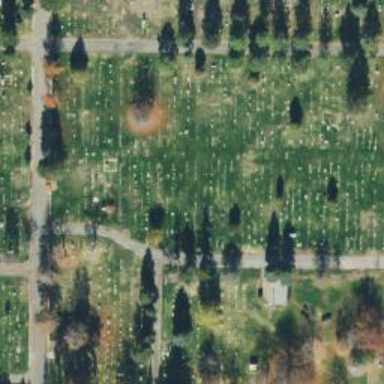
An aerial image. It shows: Sector within cemetery.